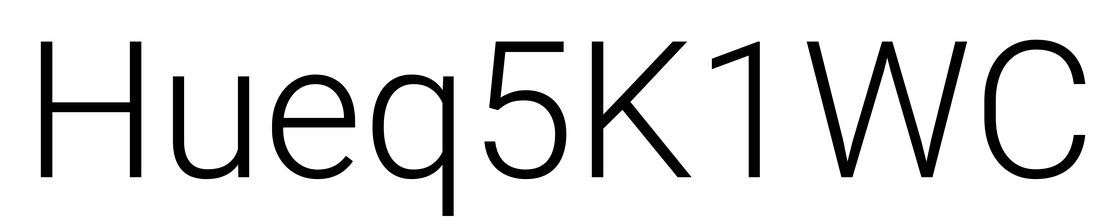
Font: Roboto_Light